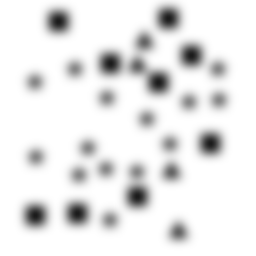
Squares: 9
Triangles: 4
Stars: 14
Total shapes: 27